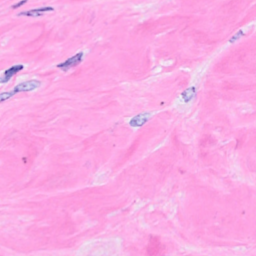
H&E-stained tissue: Breast